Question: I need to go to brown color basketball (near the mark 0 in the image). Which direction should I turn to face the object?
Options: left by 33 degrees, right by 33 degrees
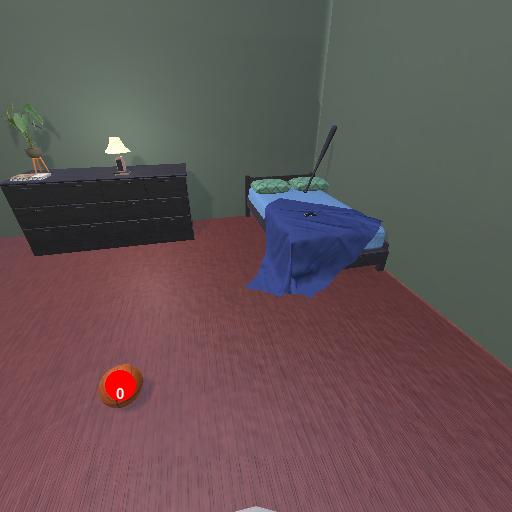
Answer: left by 33 degrees